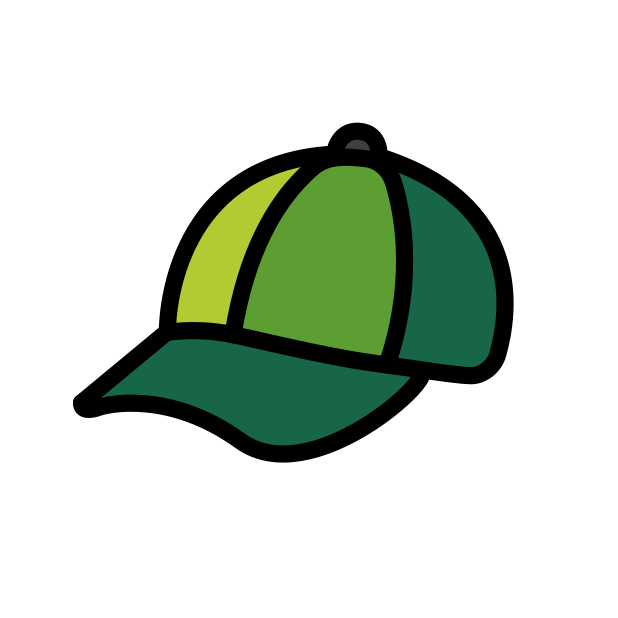
Emoji: 🧢
Name: billed cap
Unicode: 0x1f9e2